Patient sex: M
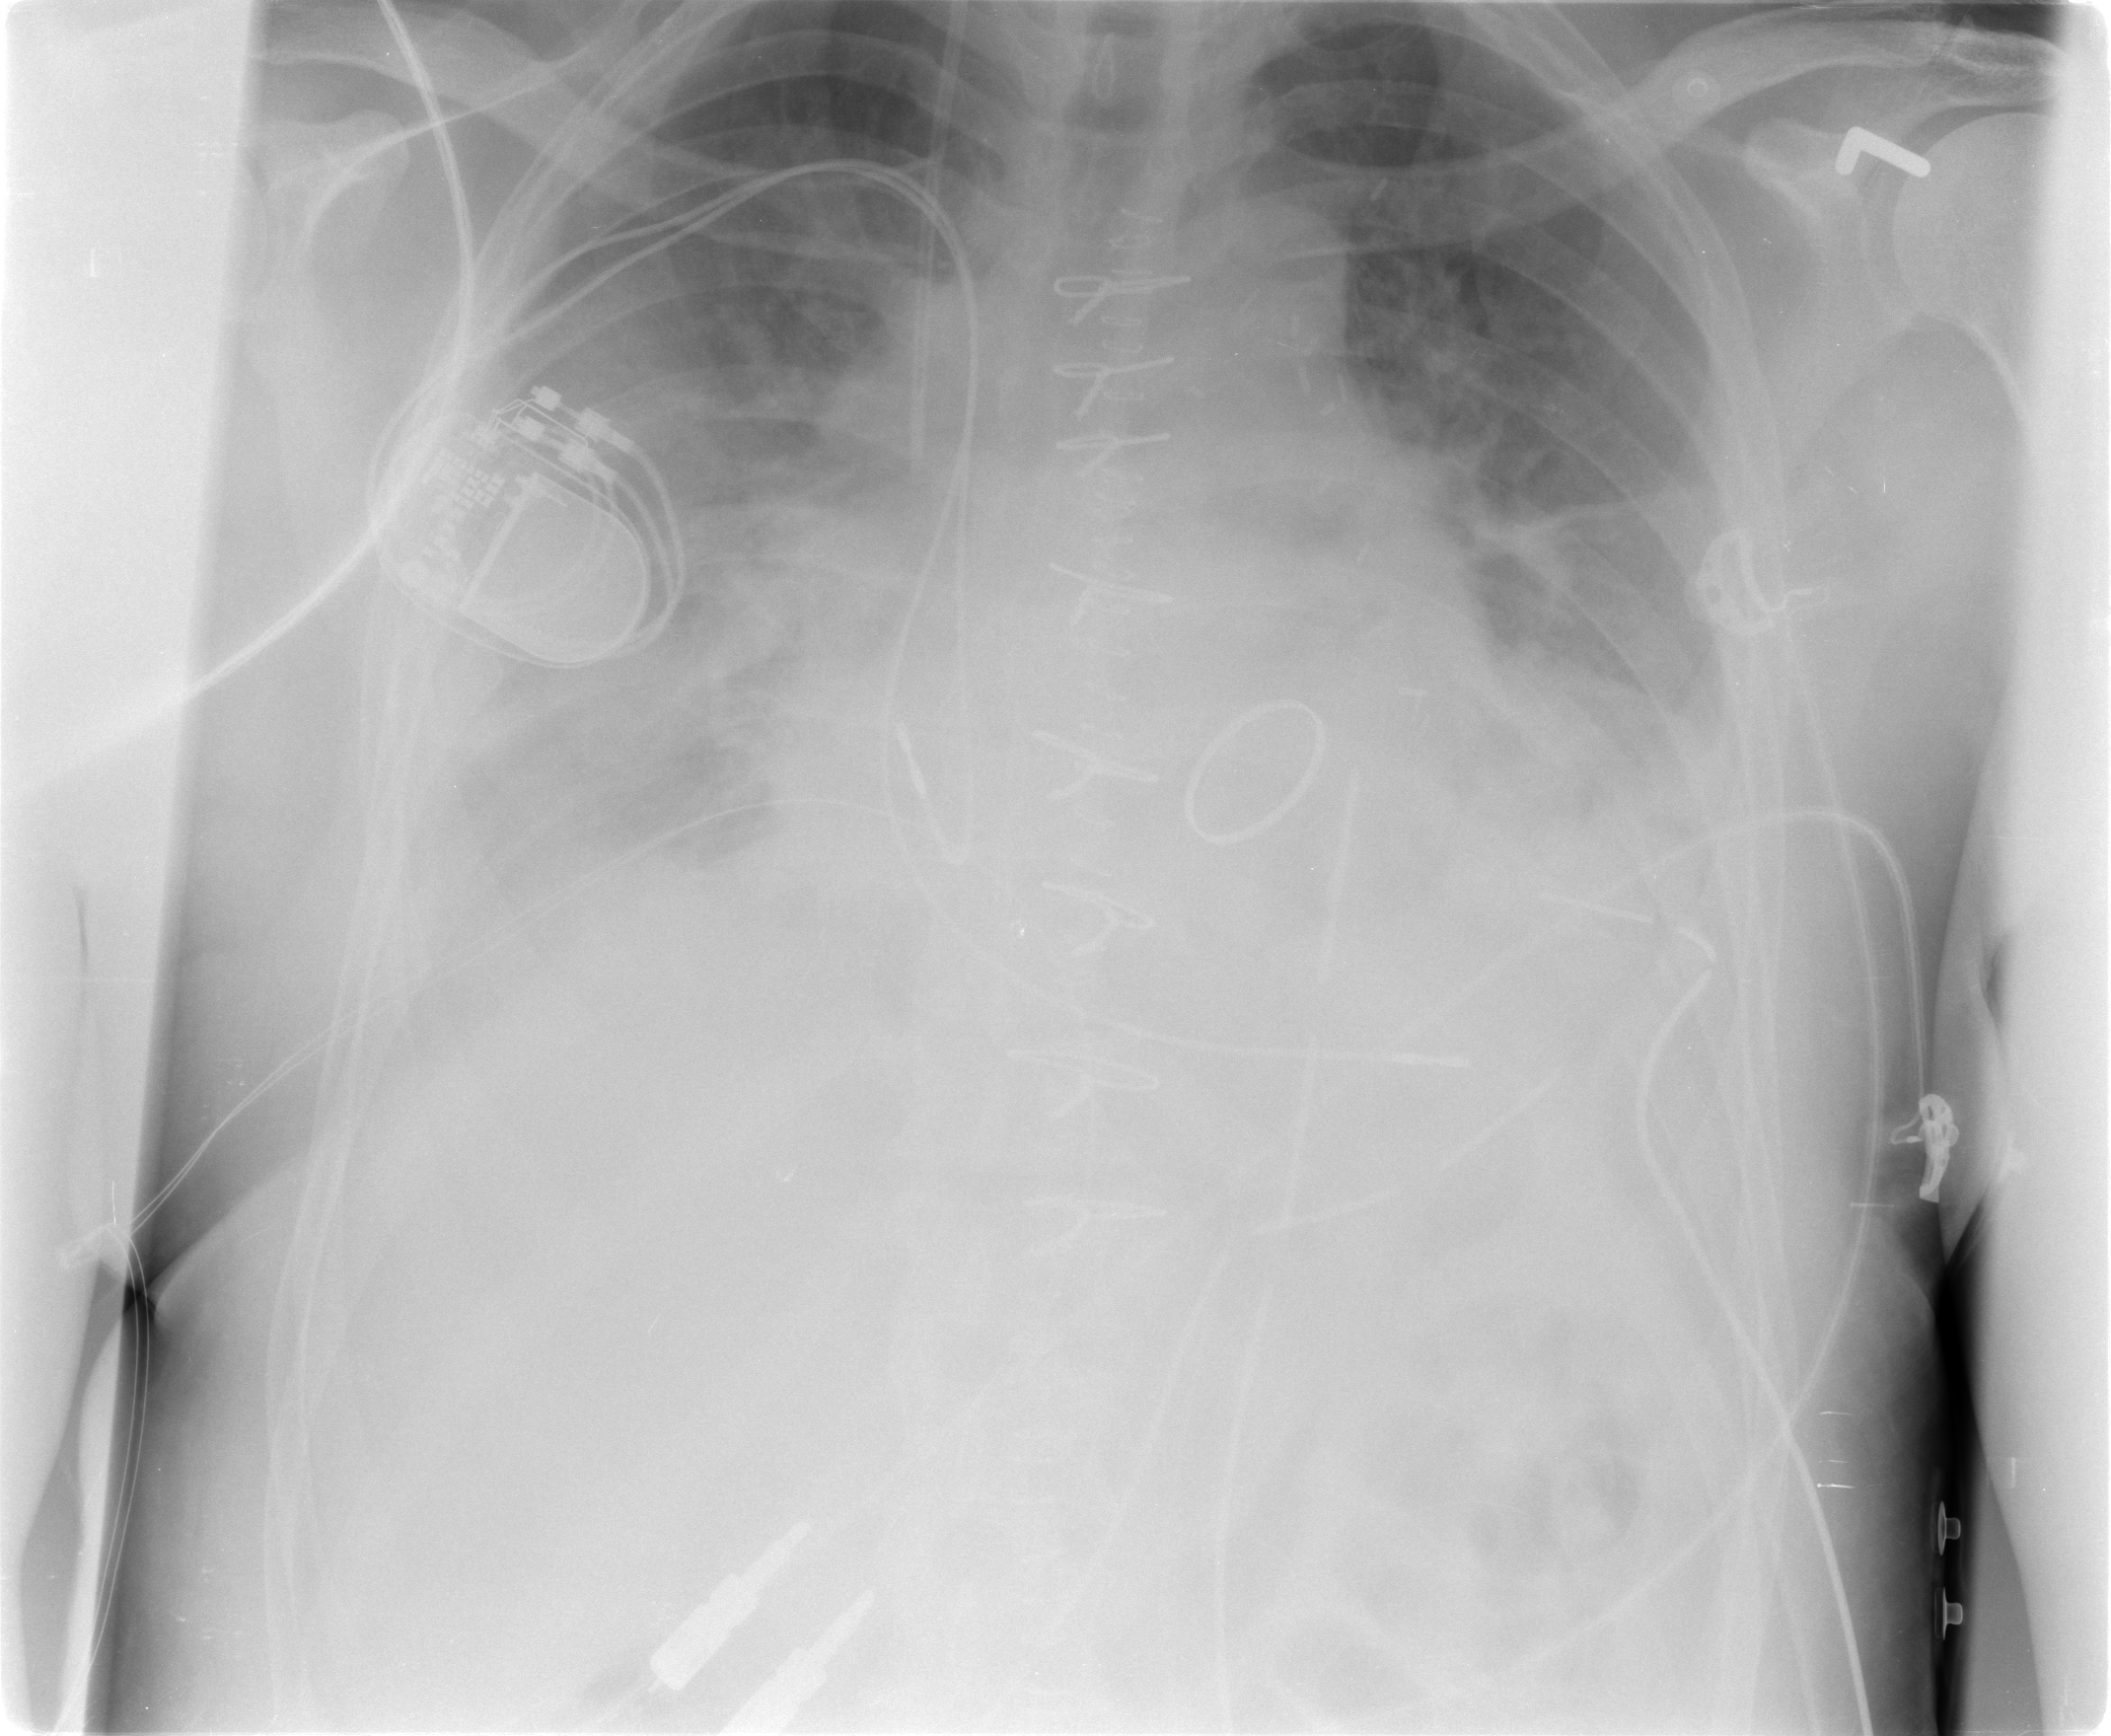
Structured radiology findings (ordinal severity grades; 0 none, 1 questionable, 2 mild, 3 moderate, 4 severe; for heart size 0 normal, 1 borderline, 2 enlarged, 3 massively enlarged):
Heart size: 3
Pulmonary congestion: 3
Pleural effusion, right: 3
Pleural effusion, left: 3
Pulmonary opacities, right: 2
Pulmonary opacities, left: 2
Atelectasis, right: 3
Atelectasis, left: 3